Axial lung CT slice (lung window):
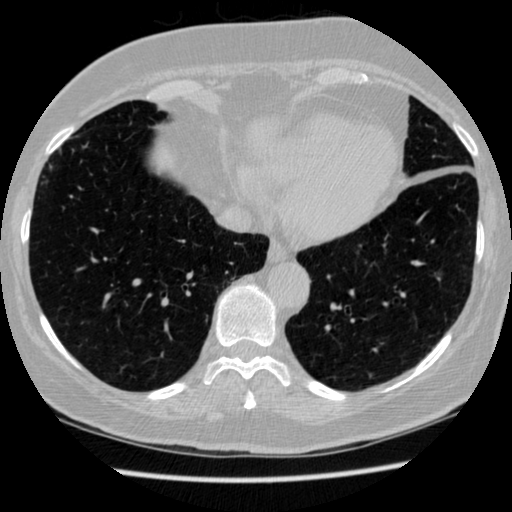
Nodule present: no